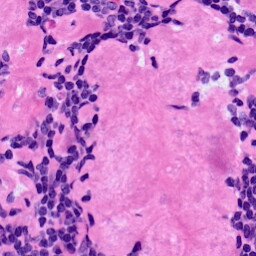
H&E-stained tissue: LymphNode